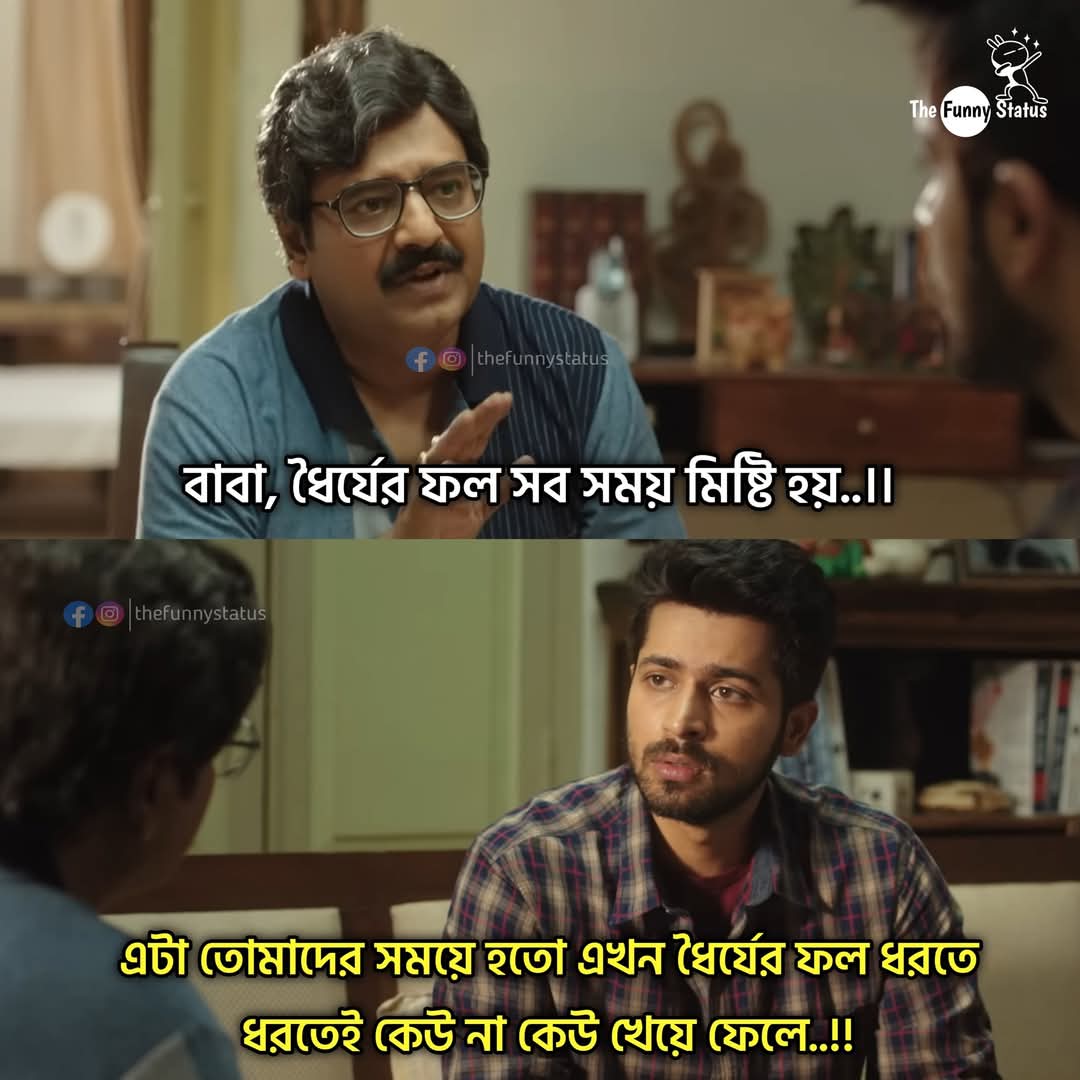
Text: বাবা, ধৈর্যের ফল সব সময় মিষ্টি হয়..।।
এটা তোমাদের সময়ে হতো এখন ধৈর্যের ফল ধরতে ধরতেই কেউ না কেউ খেয়ে ফেলে..!!
Label: Non Hate